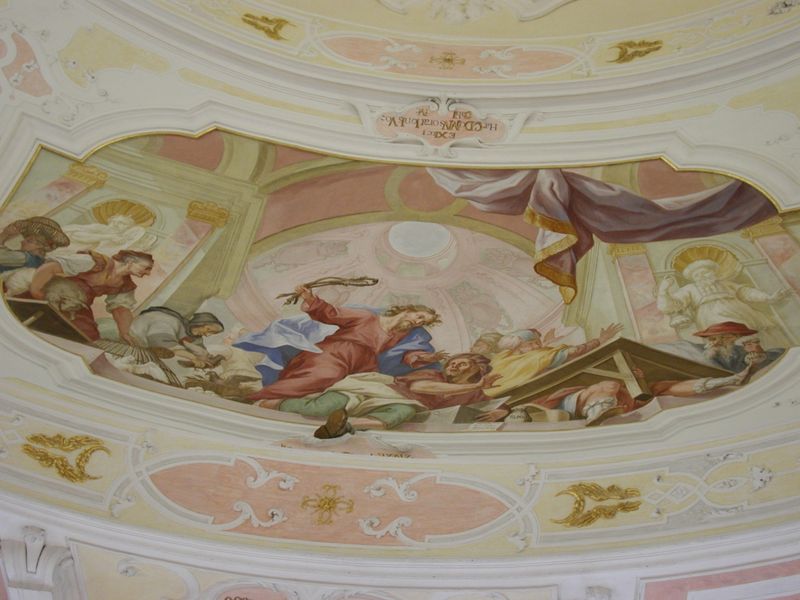
Titel: Deckenfresken in St. Georg
Künstler: Johann Georg Bergmüller
Standort: Ochsenhausen, St. Georg (EU - D - BW)
Schlagwörter: frauen, gelb, frau, männer, tisch, rose, bart, alte, vorhang, vögel, schnur, decke, händler, rokoko, rosa, schrift, perspektive, kuppel, stuck, gewölbe, christus, jesus, tempel, kaufleute, deckengemälde, fresko, vertreibung, jerusalem, barok, deckenfresko, 3d